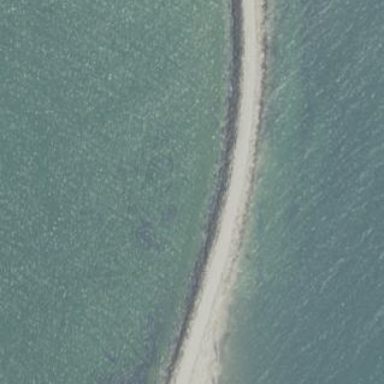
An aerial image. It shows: Breakwater made of rocks.